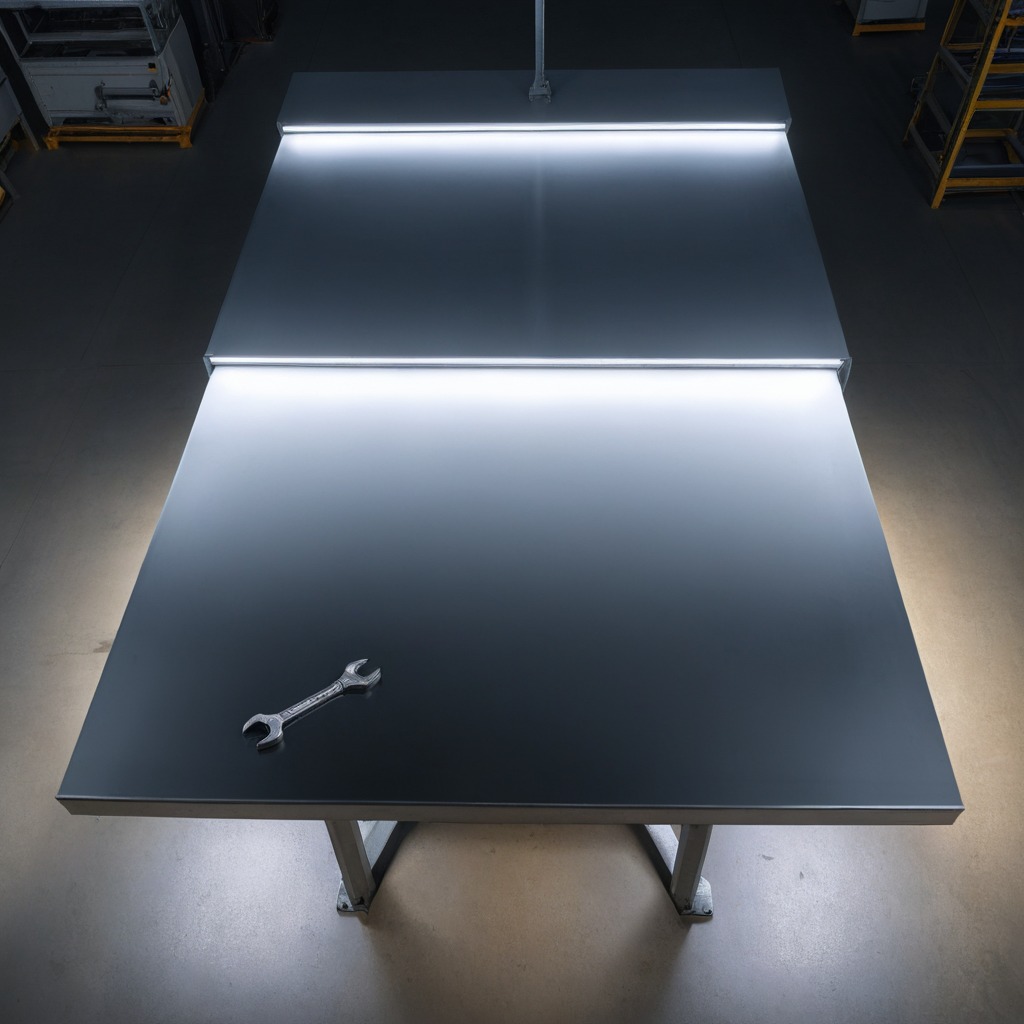
A wrench is lying on a clean empty table in a basement in the evening.